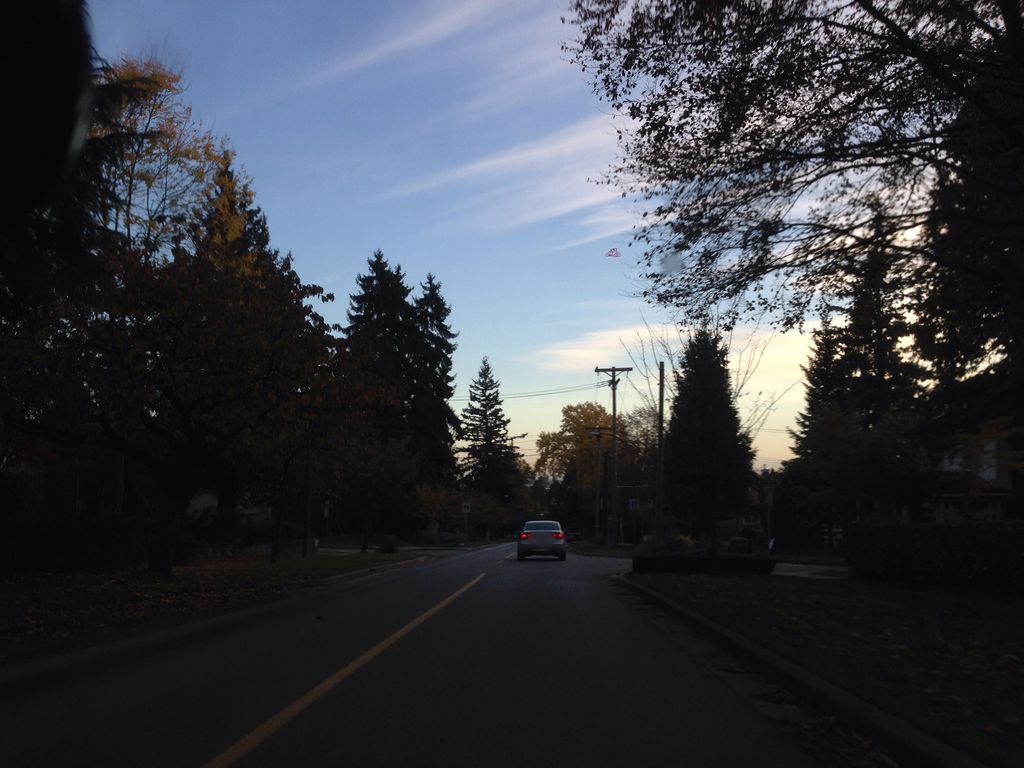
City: vancouver